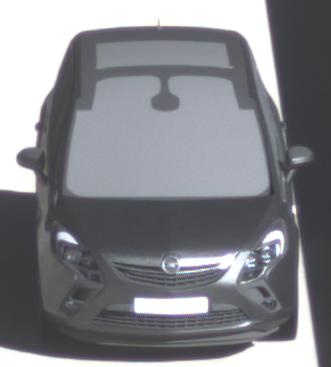
Make: Opel
Model: Zafira Tourer 1.8
Detailed model: Zafira (C) Tourer
Model produced from: 2012/01
Model produced until: 2015/06
Doors: 5
Color: gray
Road condition: dry road
Daytime: morning or afternoon
Contrast: high contrast